Brain MRI, t1w sequence, axial 2D slice.
Patient: age 50, sex F, weight 78 kg, height 1.78 m
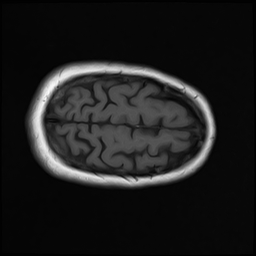